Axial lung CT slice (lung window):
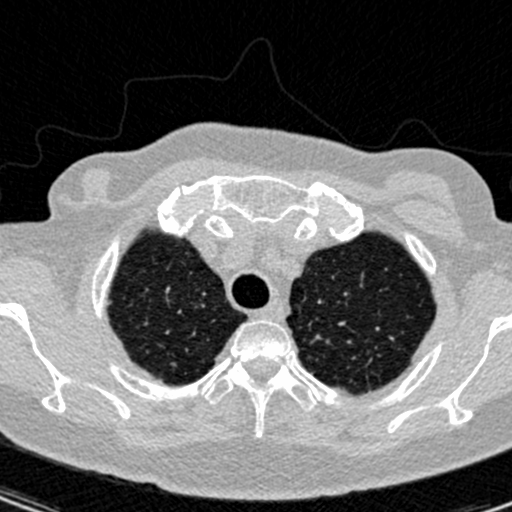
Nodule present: no